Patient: sex M, age 67
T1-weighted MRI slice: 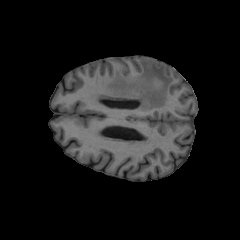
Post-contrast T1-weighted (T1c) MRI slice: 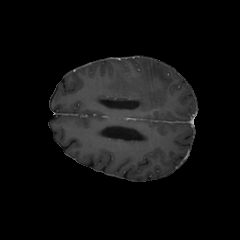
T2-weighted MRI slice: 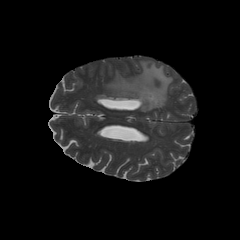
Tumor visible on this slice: yes
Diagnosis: Glioblastoma, IDH-wildtype
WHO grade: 4